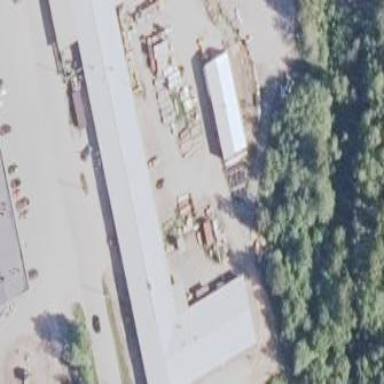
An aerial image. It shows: Industrial building.